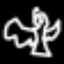
Label: angel